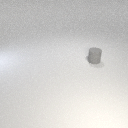
small gray rubber cylinder